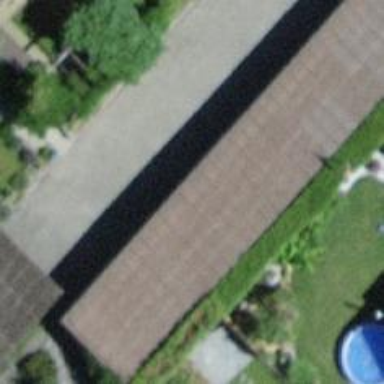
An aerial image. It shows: View of roof of building.